Question: I have two UIViews with two different animations using UIView.animateWithDuration. The first animation starts right away, the second starts after a 0.5s delay.
How do I draw and animate a line between them like the below example:

My first attempt was to draw the line as a CGPath and then animate it using CABasicAnimation. This works if the two views (or shapes in that test) animates at the same time, not when the second animation has a delayed start.
I've then been looking into grabbing the values of the UIView frame positions on a continuous basis. That would enable me to redraw my line on each animation frame but I couldn't find any way of doing that either.
So... How I achieve this?
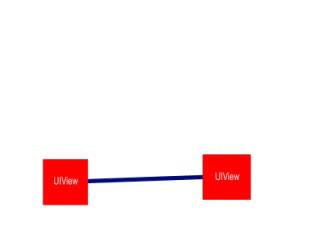
Answer: <URL> is probably what you are looking for.
Add an 'update' method to your class and perform the animations there:
'''
- (void)update {
// animate view 1
CGRect frame = view1.frame;
frame.origin.y += 1;
view1.frame = frame;
// animate view 2
// draw the line/animate another view
}
'''
When you want to start the animation, do:
'''
displayLink = [CADisplayLink displayLinkWithTarget:self selector:@selector(update)];
[displayLink addToRunLoop:[NSRunLoop mainRunLoop] forMode:NSDefaultRunLoopMode];
'''
Once the animation is complete remove the 'displayLink' from the run loop.